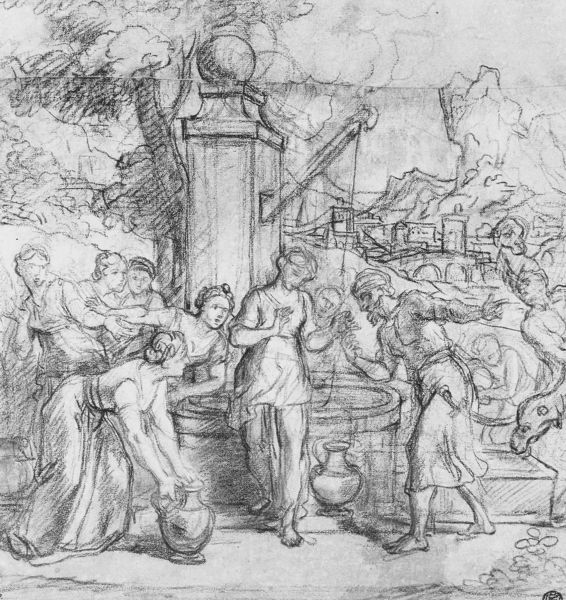
Titel: Eliézer et Rebecca (Studie)
Künstler: Antoine Coypel
Institution: Paris, Musée du Louvre
Schlagwörter: baum, himmel, mann, wasser, frauen, menschen, mädchen, stadt, frau, kreide, männer, reden, schwarz, skizze, säule, weiss, zeichnung, jung, trinken, bibel, falten, herr, häuser, brücke, brunnen, turm, krug, weib, weiber, gefäß, flaschenzug, schwarzweiß, schwert, bleistift, kugel, entwurf, krüge, mannfrau, tränke, araber, sarah, kamel, pumpe, kamele, mameluken, holen, plaudern, treffpunkt, statt, krummschwert, samariterin